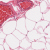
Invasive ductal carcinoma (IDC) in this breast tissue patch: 0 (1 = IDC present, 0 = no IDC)